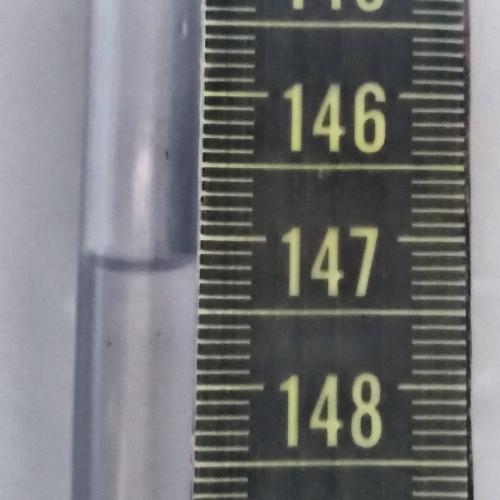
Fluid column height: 147.2 cm